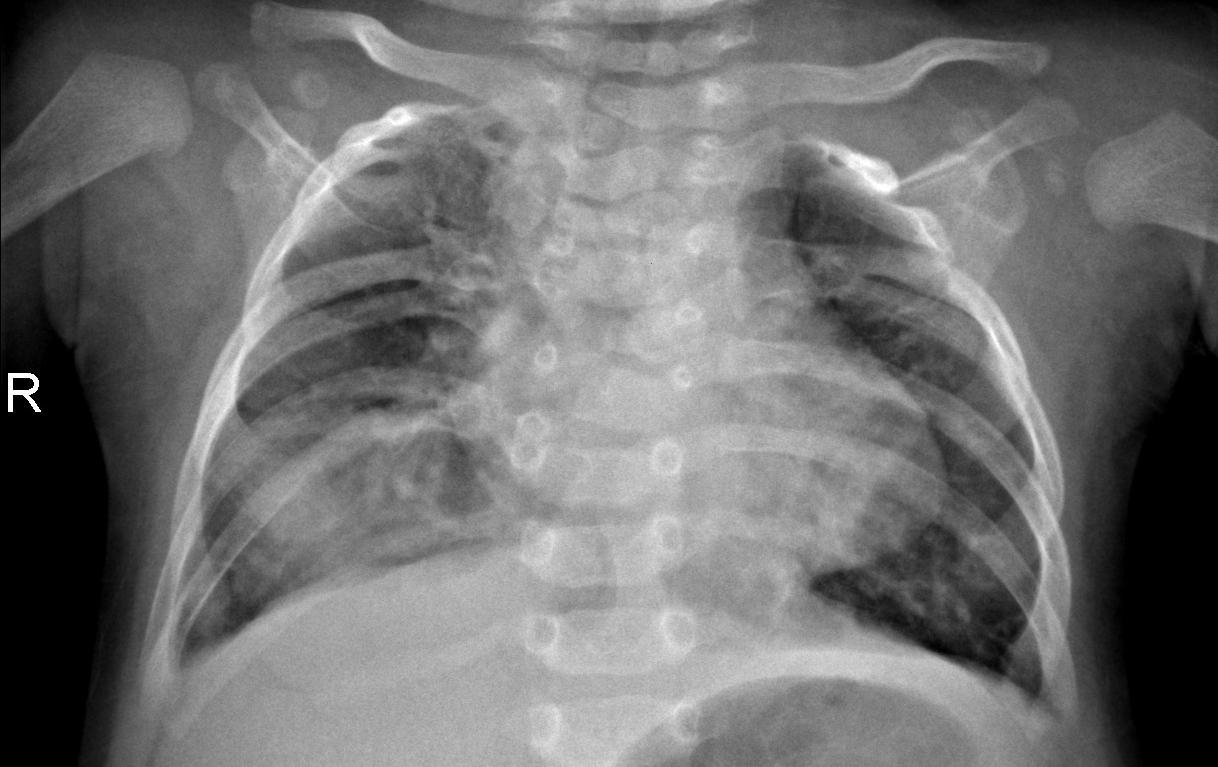
Diagnosis: PNEUMONIA